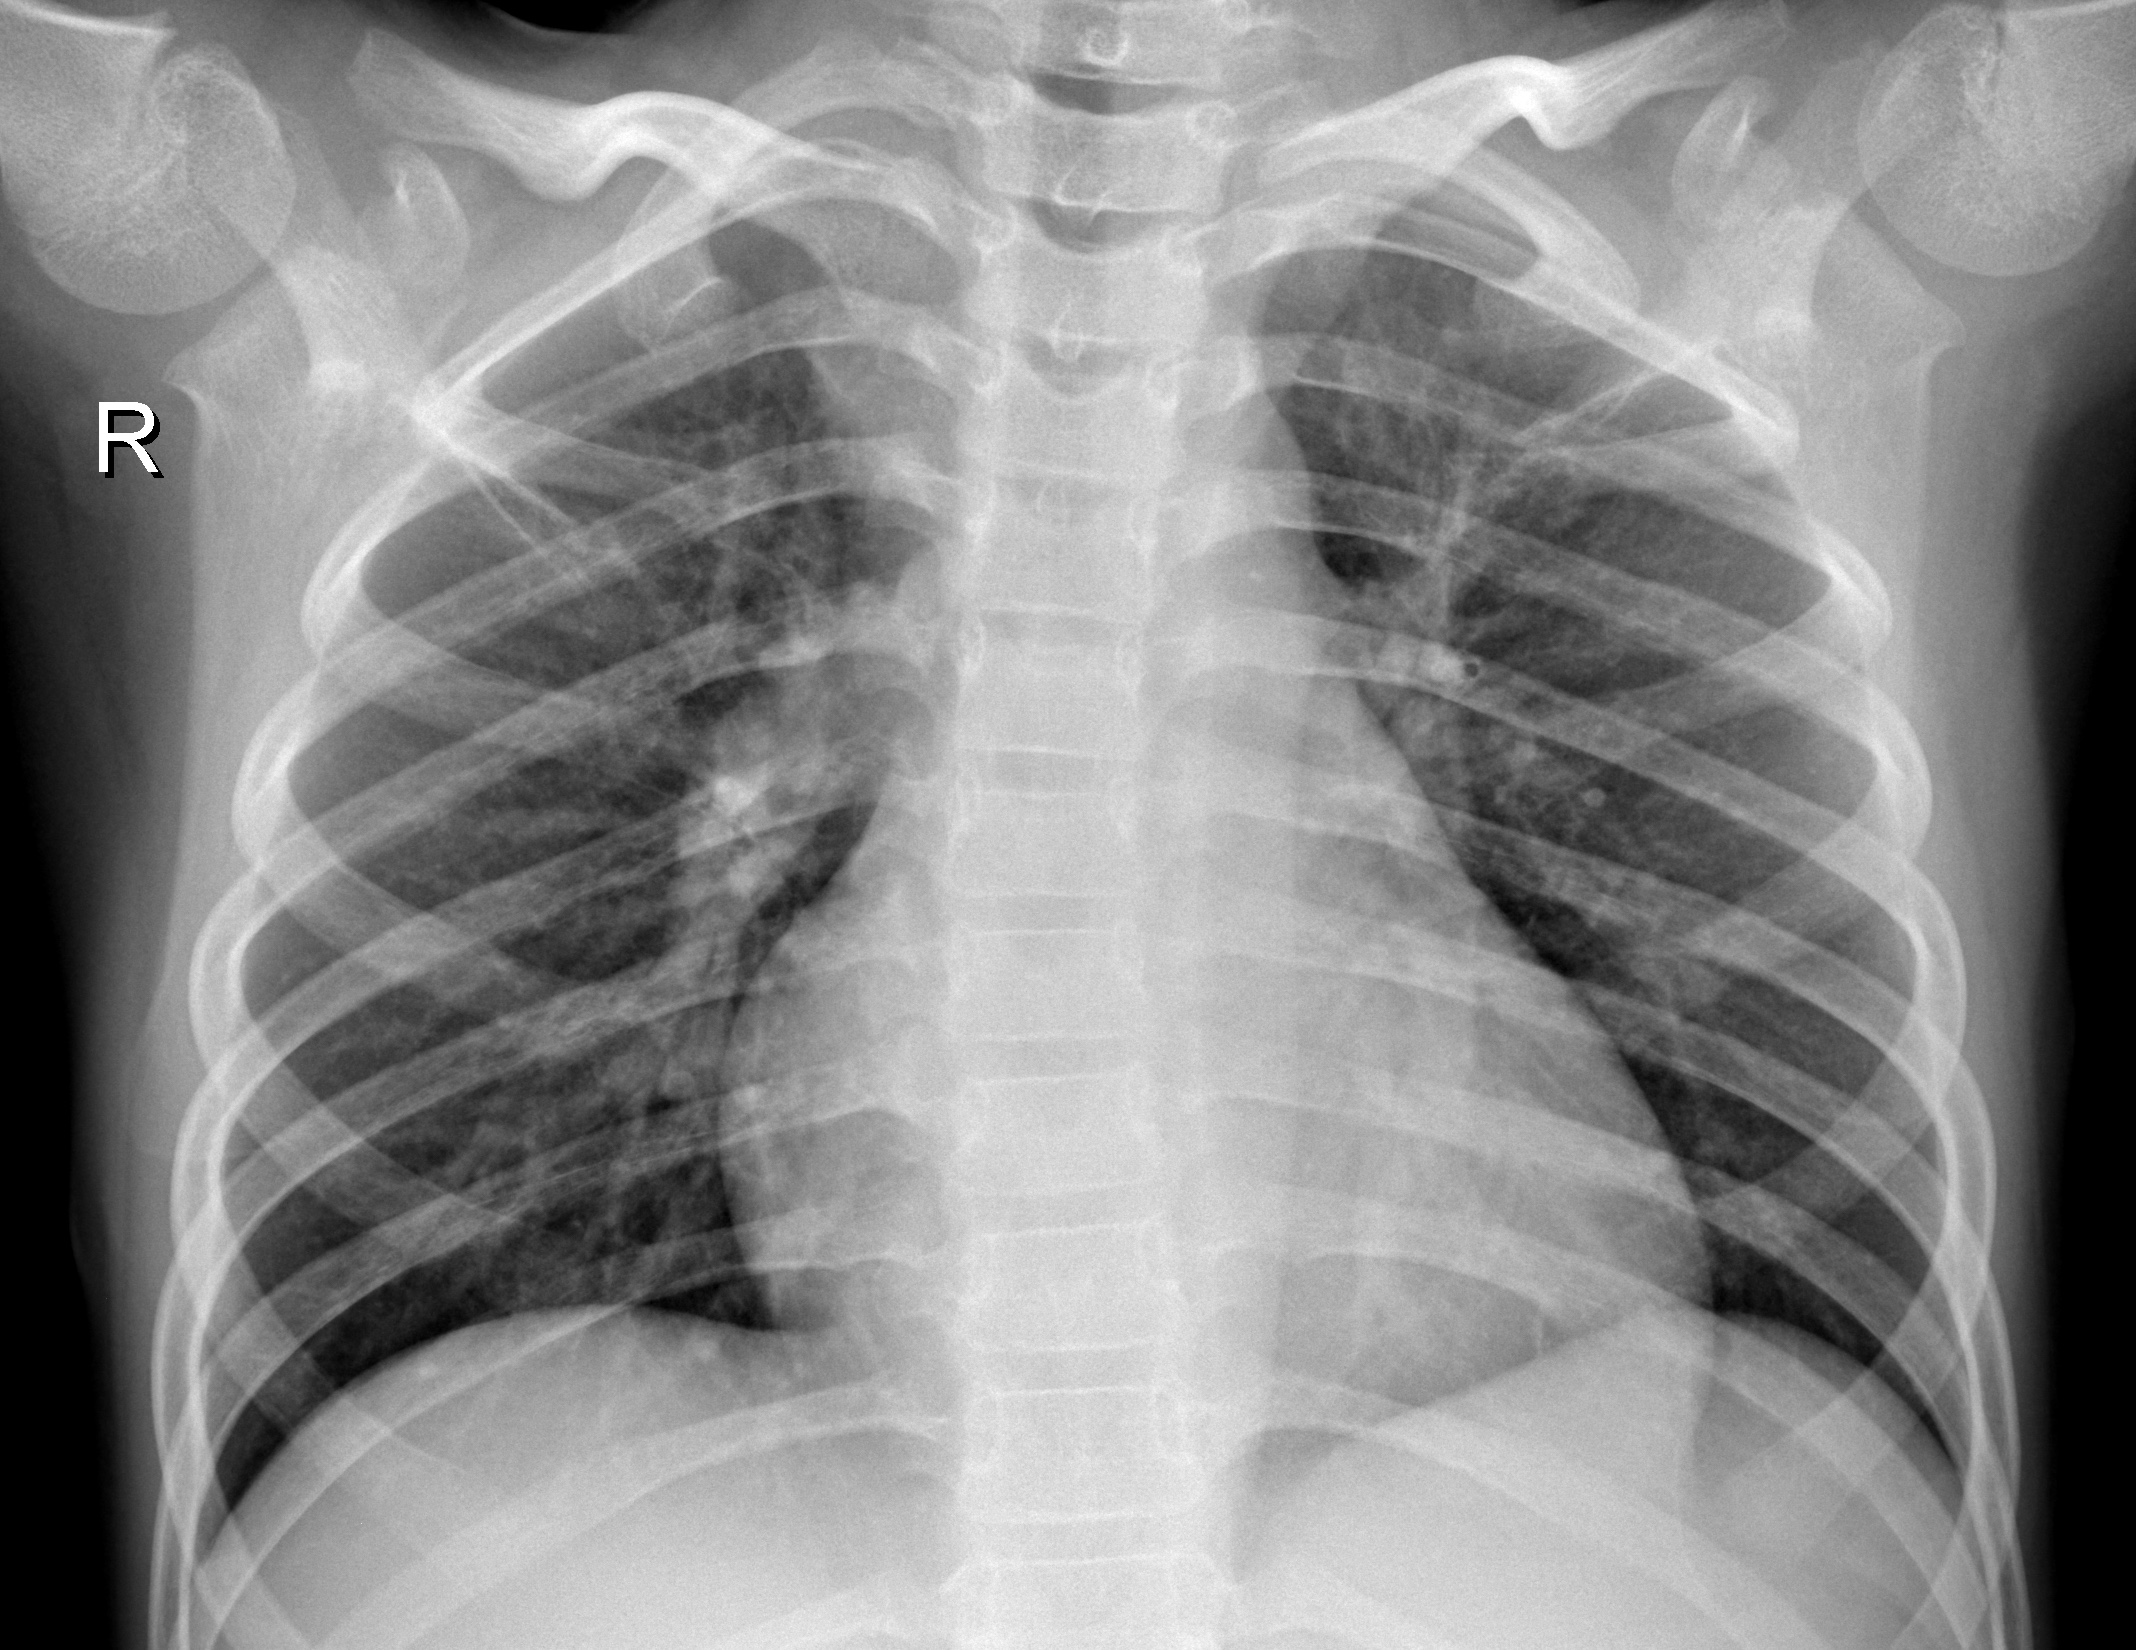
Diagnosis: NORMAL